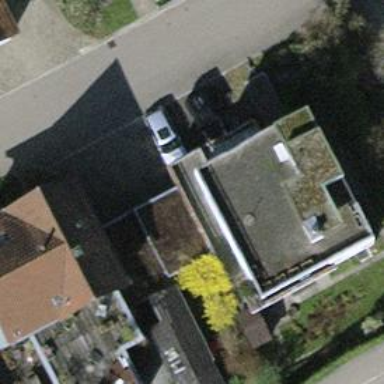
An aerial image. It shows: View of roof of building.